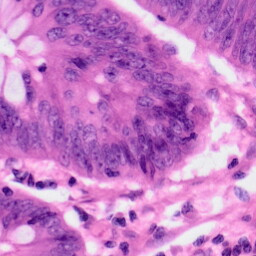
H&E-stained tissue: Colon